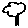
Label: tree